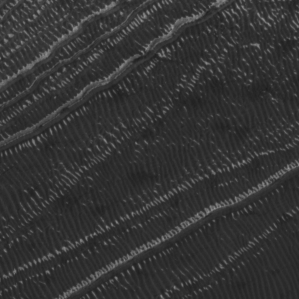
Label: frost